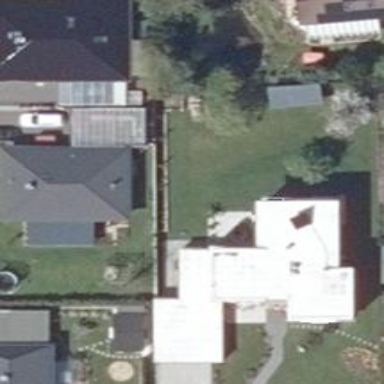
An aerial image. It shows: Detached building.